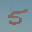
Label: 5